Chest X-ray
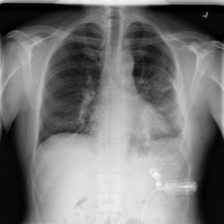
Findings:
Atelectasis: negative
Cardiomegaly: negative
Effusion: negative
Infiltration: negative
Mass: negative
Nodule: negative
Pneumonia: negative
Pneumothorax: negative
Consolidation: negative
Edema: negative
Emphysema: negative
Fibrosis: negative
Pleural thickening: negative
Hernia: negative